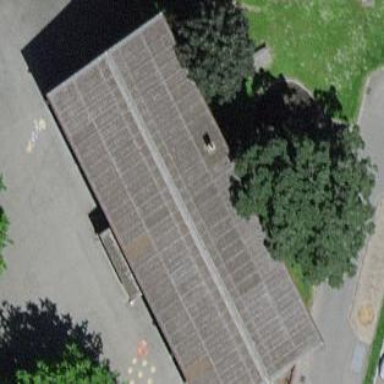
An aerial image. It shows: School building.